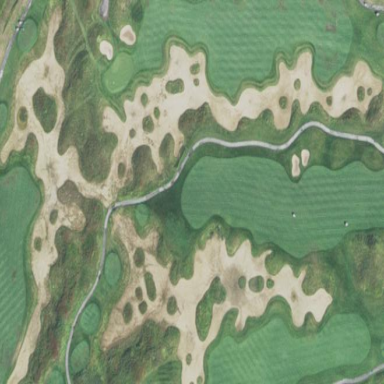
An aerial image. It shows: Golf bunker filled with natural sand.